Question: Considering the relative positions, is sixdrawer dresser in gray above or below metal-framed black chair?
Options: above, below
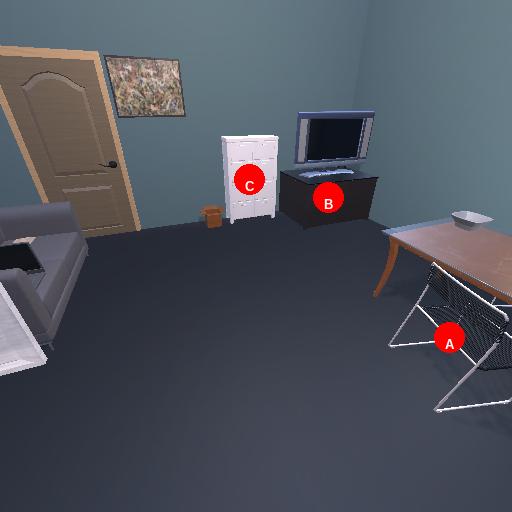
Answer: above